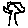
Label: tree